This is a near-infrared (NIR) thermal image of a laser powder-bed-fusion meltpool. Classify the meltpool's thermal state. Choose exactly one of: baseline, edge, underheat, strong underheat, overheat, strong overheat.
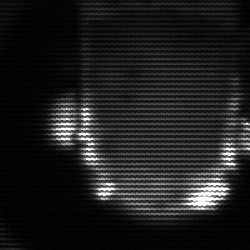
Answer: baseline